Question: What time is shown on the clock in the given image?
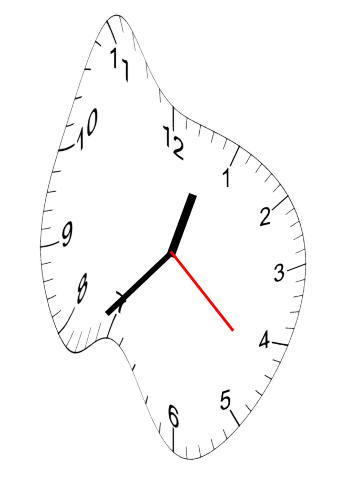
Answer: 12:37:22